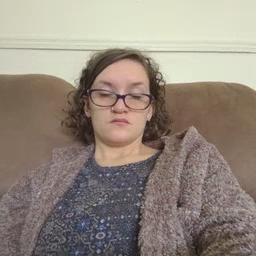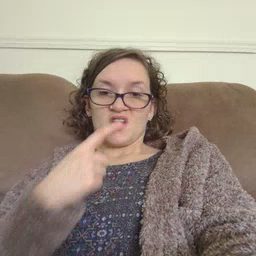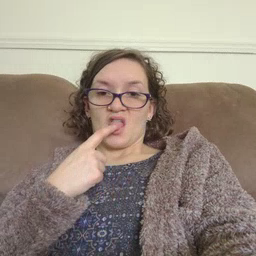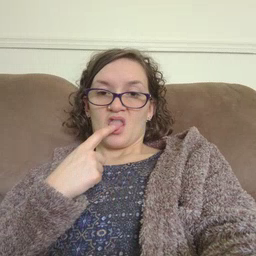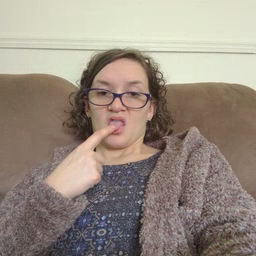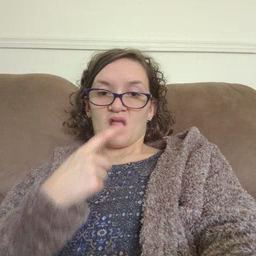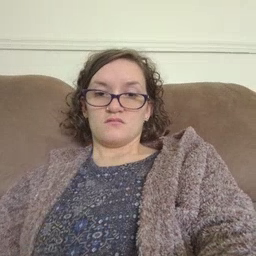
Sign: tongue